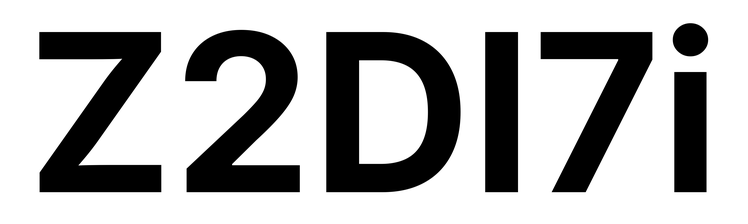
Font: Inter_Bold